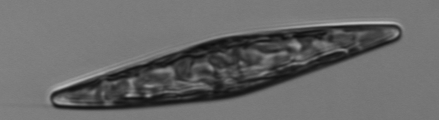
Label: Pleurosigma